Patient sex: M
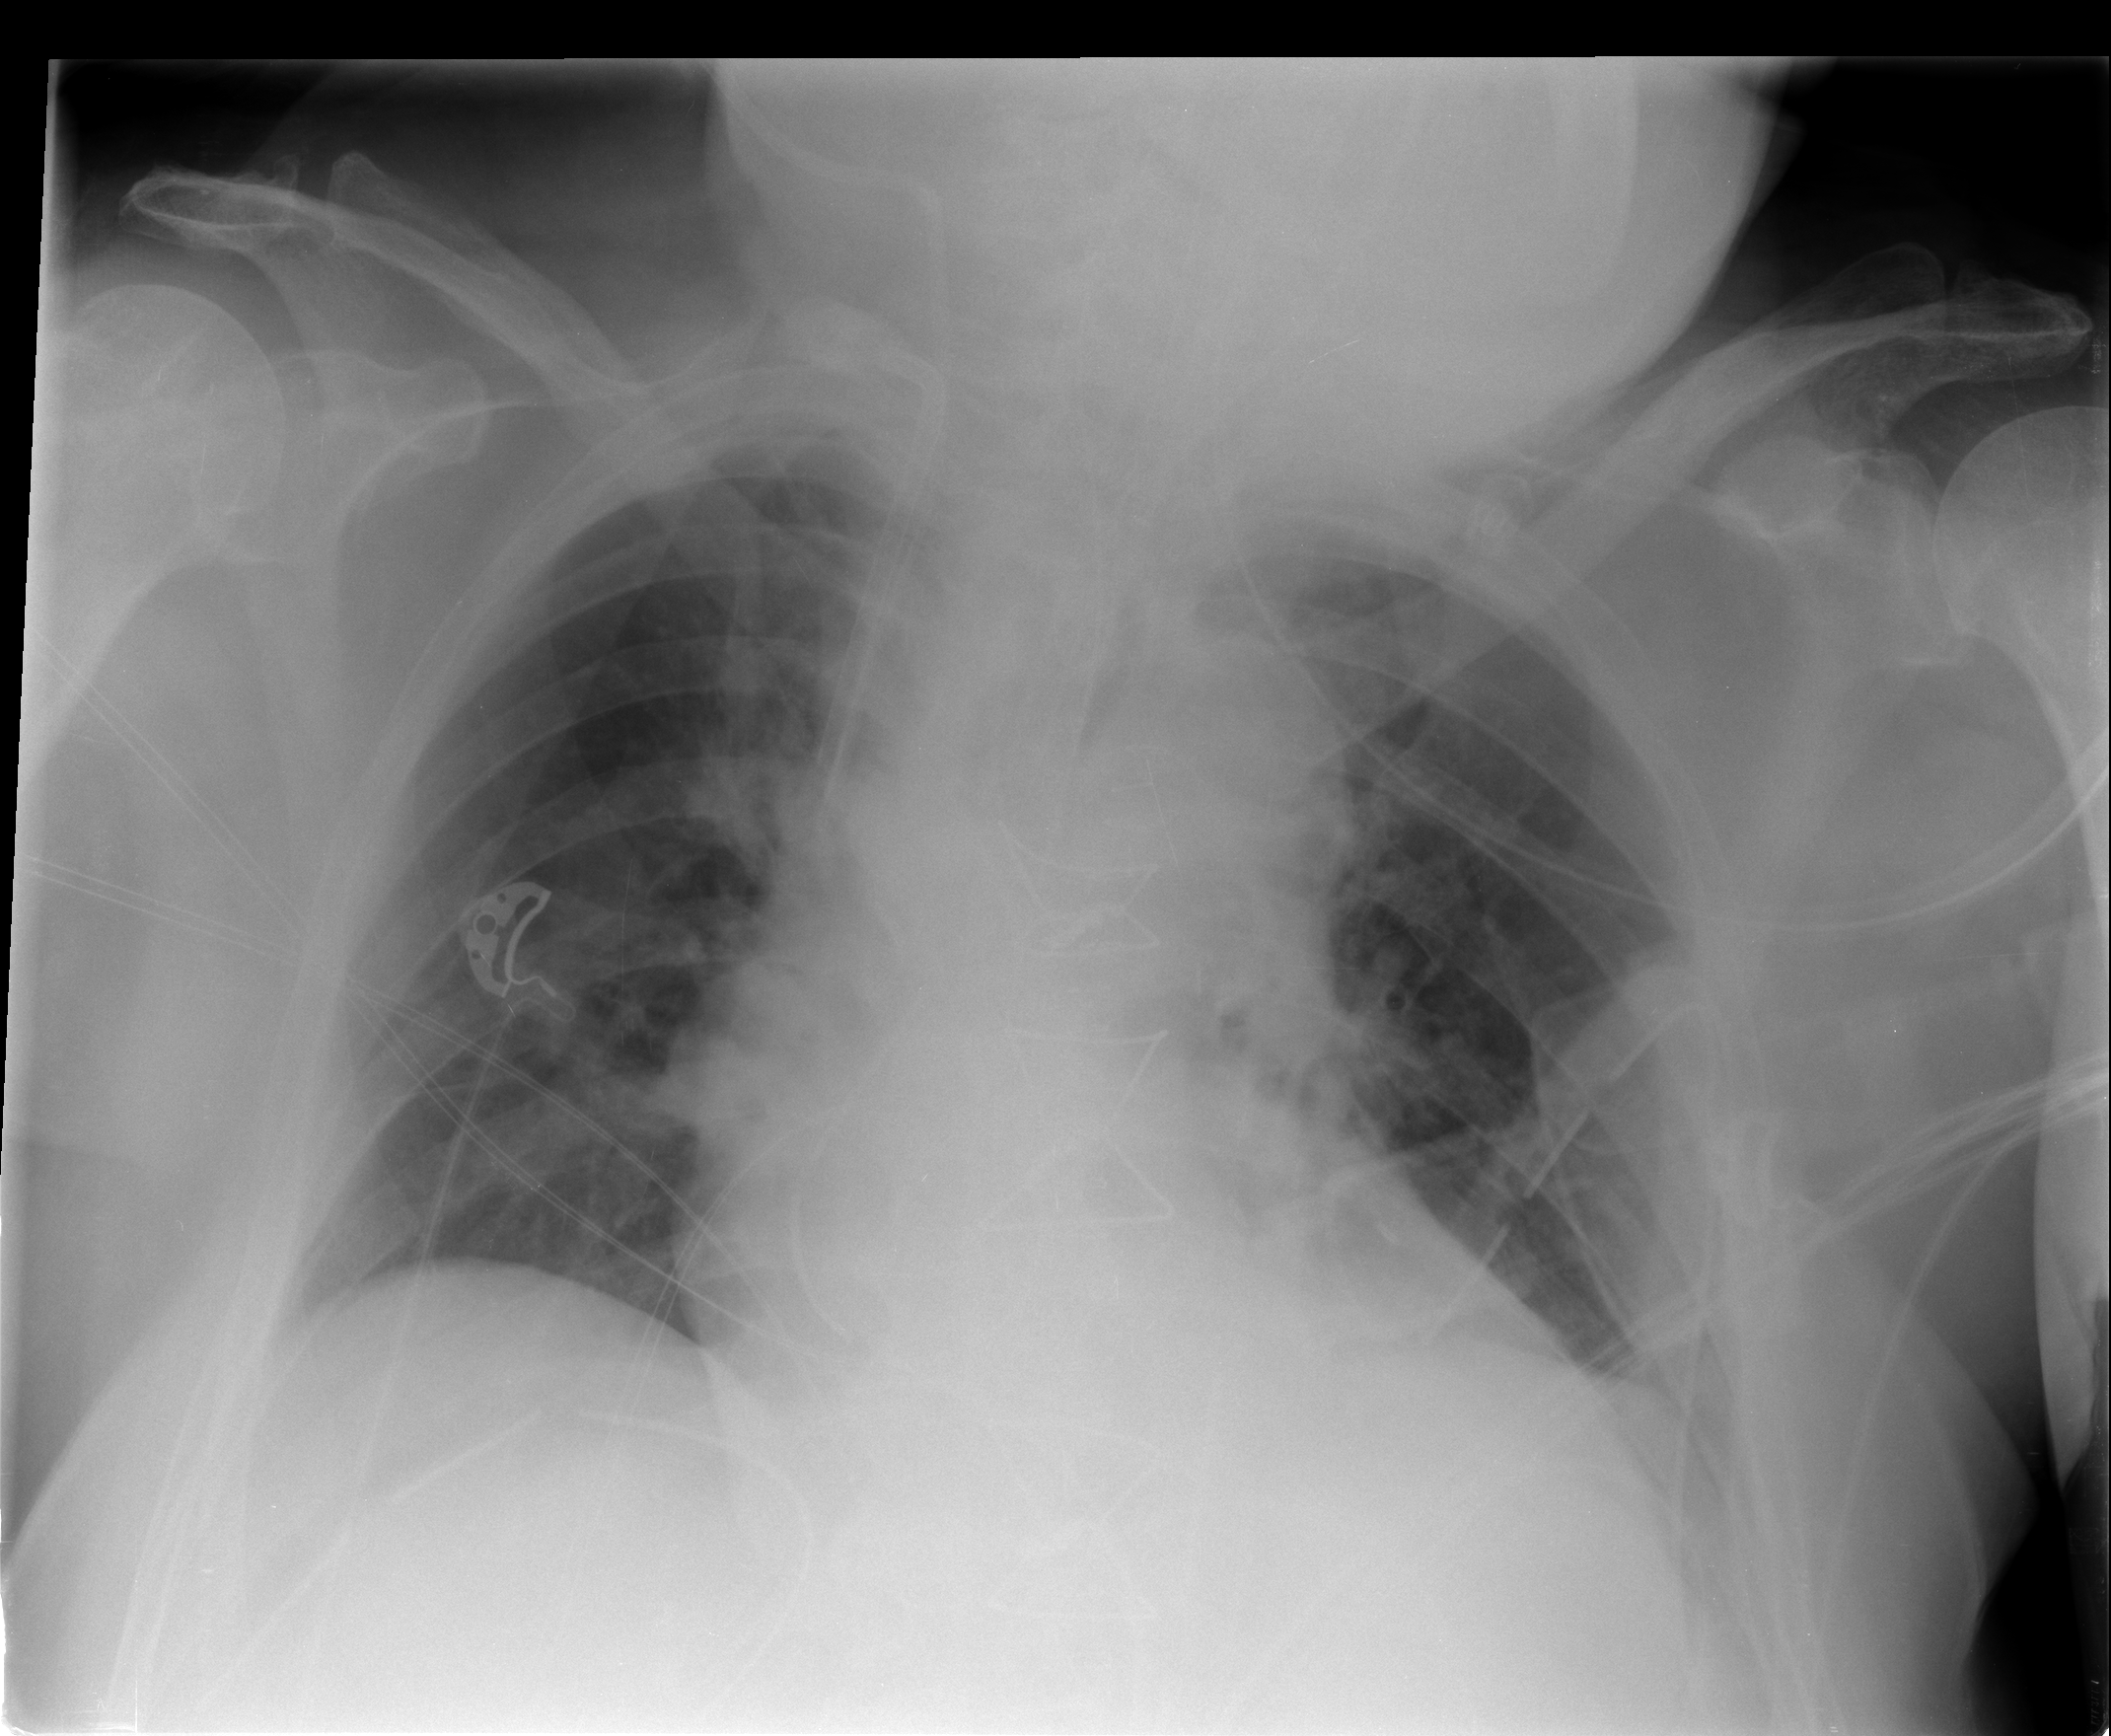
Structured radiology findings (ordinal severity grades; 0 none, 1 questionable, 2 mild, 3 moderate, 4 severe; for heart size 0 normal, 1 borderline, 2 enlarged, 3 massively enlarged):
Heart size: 0
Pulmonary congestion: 0
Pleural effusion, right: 0
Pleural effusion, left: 0
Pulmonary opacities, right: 0
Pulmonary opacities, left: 0
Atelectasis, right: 1
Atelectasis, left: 1